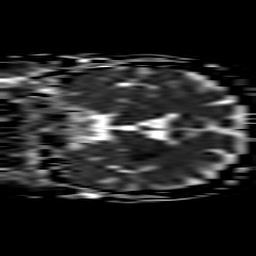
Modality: ADC
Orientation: coronal
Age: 63
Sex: female
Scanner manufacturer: philips
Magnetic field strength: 3 T
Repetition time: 3.339 s
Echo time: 0.076 s